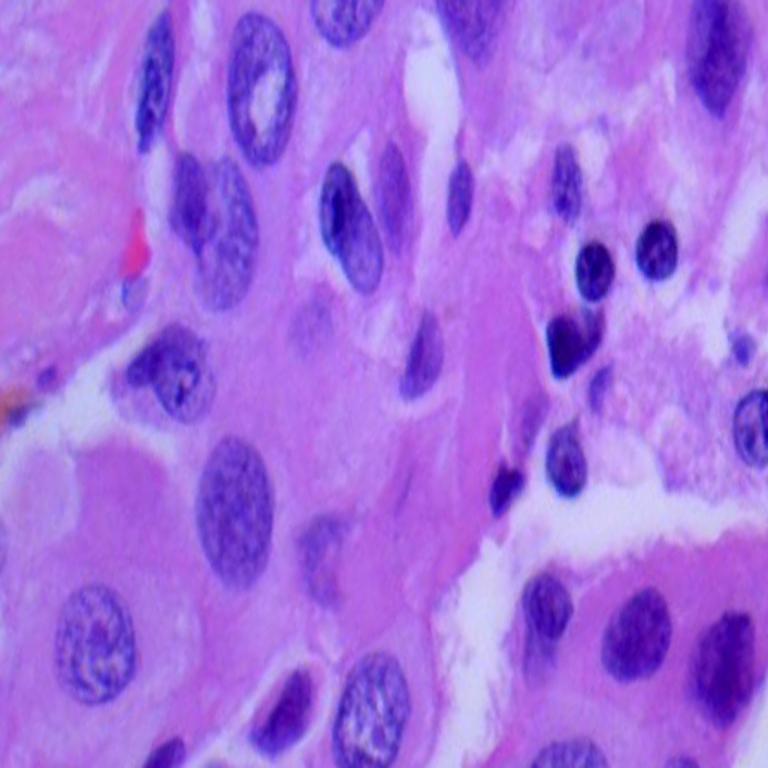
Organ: lung
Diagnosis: adenocarcinomas